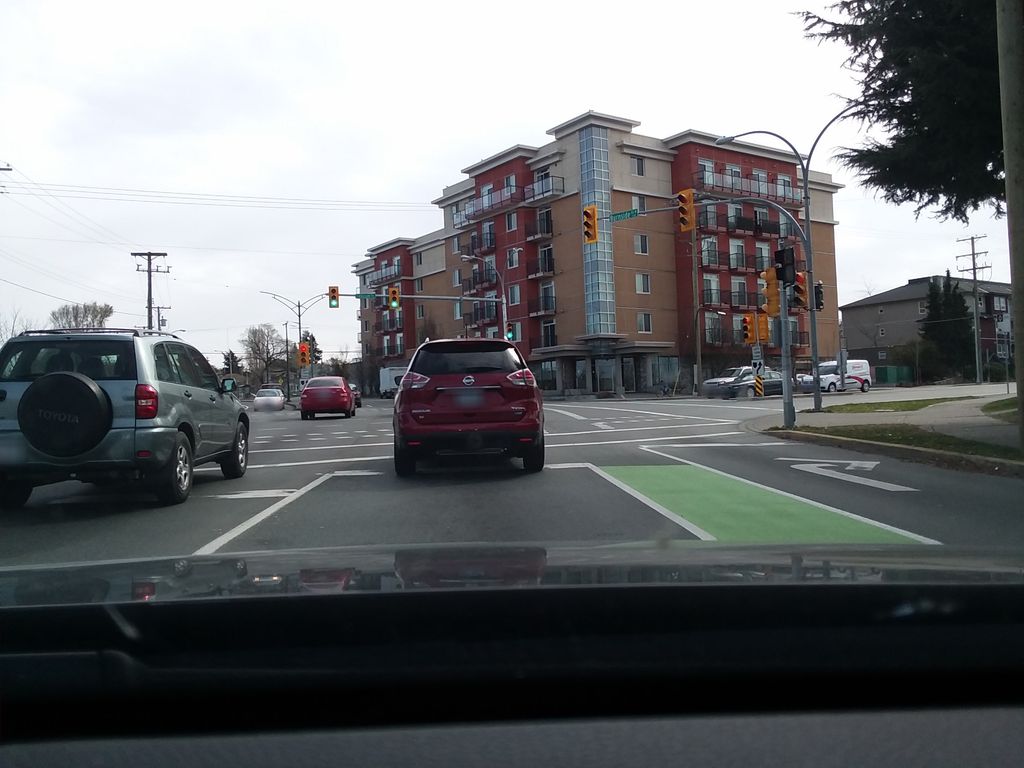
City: victoria